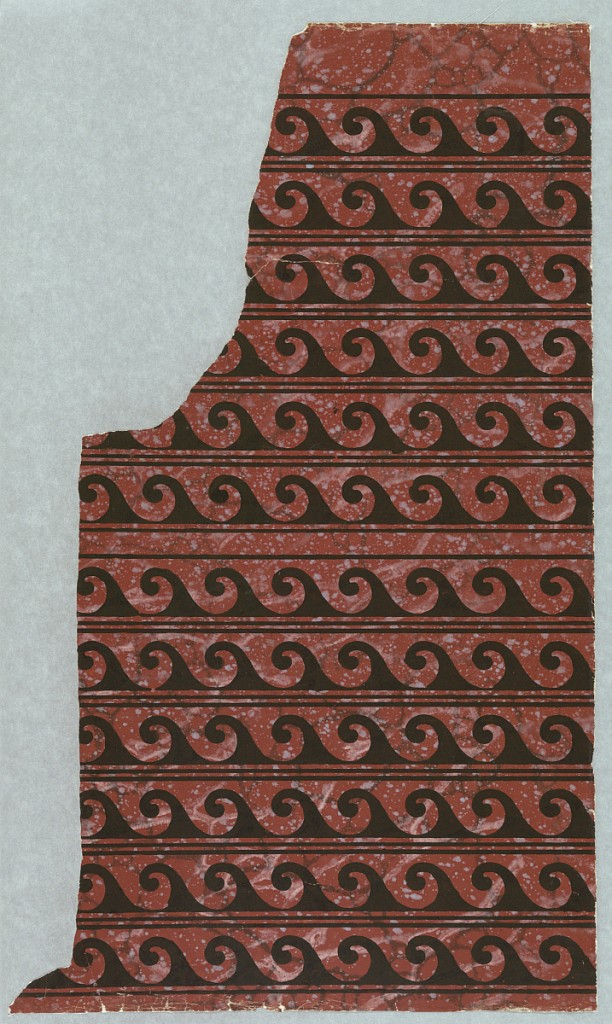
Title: Borders
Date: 1815–30
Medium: Block-printed
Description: Twelve narrow borders composed of black, continuous wave design on dark-red marbleized ground.